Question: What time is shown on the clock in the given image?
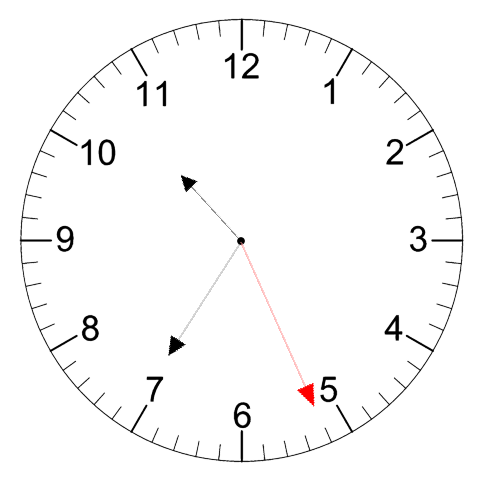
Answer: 10:35:26